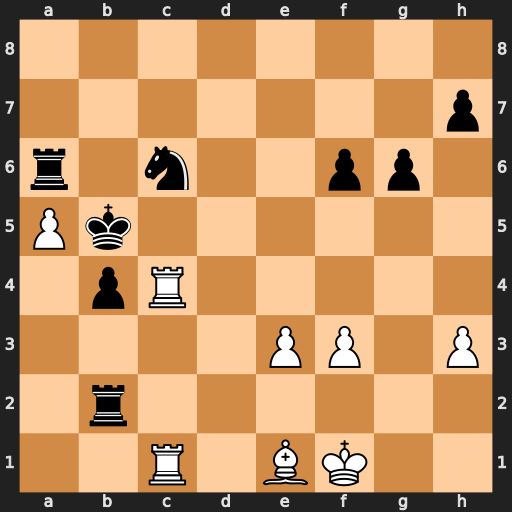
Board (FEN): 8/7p/r1n2pp1/Pk6/1pR5/4PP1P/1r6/2R1BK2
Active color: w
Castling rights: -
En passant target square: -
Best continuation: Rc5+ Ka4 Rxc6 Rxc6 Rxc6